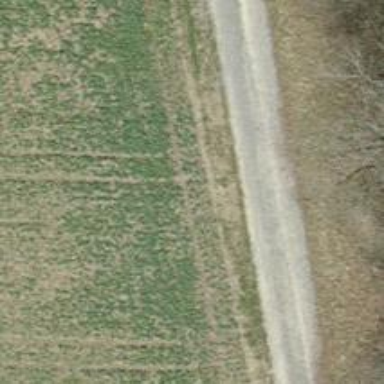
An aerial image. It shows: Track with grade 2 gravel surface.